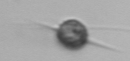
Label: Acanthoica_quattrospina